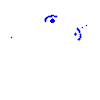
Particle: electron